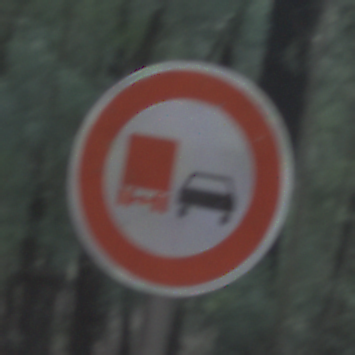
Verkehrszeichen: UeberholverbotKraftfahrzeuge
Umgebung: Outdoor, Nature
Tageszeit: SunriseSunset
Wetter: NotSpecified
Licht: Natural
Jahreszeit: Autumn
Kontrast: MediumContrast